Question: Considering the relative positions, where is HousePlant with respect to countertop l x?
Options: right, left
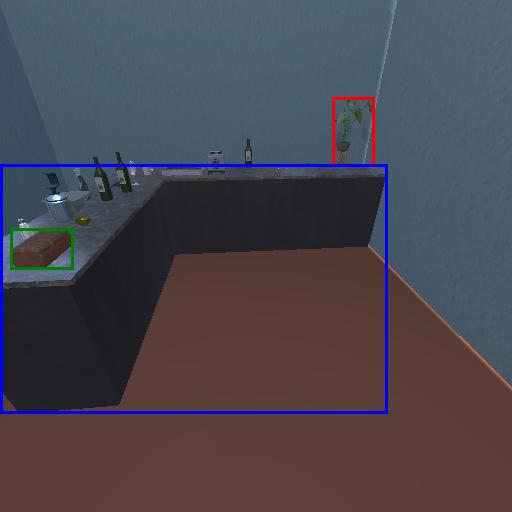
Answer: right